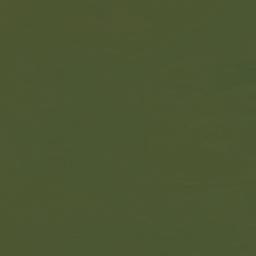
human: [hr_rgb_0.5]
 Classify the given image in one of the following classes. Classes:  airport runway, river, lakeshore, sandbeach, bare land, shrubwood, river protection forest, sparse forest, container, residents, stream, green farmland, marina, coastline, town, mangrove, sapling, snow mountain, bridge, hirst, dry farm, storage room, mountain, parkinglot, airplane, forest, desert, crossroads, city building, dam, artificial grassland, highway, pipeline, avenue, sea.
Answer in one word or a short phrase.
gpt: sea